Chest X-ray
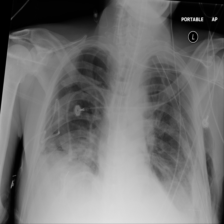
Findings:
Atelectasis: negative
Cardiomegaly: negative
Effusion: positive
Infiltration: negative
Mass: negative
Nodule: negative
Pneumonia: negative
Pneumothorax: negative
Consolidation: negative
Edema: negative
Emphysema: negative
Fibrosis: negative
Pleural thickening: negative
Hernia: negative